Question: I'm configuring a VPN connection in hybrid Connectivity on Google cloud Platform. Are the following parameters supported by VPN Google cloud platform?
Encryption Algorithm, ESP-AES-SHA256
Diffie-Hellman Group,Group 2 ( 1024 bits )
I try to configure it, but the errors returned:
'''
parsed CREATE_CHILD_SA response 31 [ N(NO_PROP) ]
received NO_PROPOSAL_CHOSEN notify, no CHILD_SA built
The peer gateway notifies: Proposal mismatch in CHILD SA (phase 2), Please look at peer logs.
failed to establish CHILD_SA, keeping IKE_SA
'''

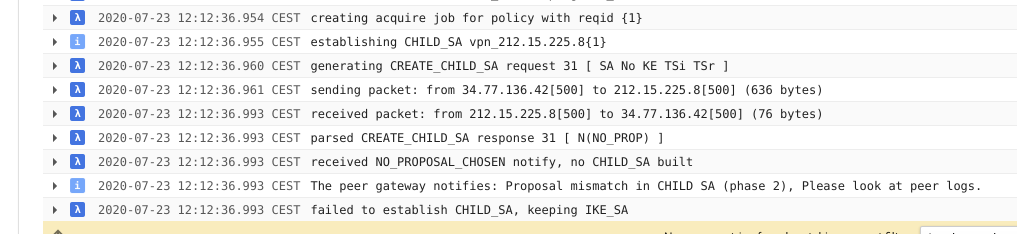
Answer: Cloud VPN supports the <URL> ciphers and configuration parameters for peer VPN devices or VPN services.